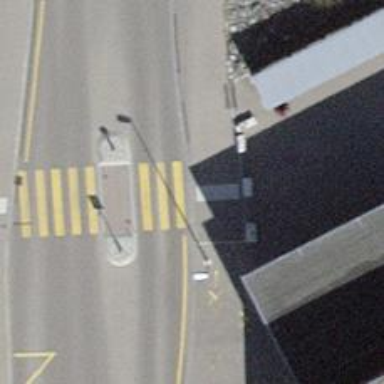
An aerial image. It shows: Kerb barrier.